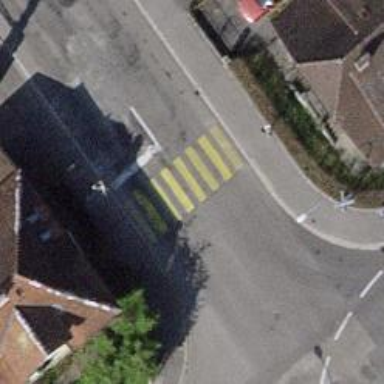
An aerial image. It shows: Zebra crossing controlled by traffic signals.